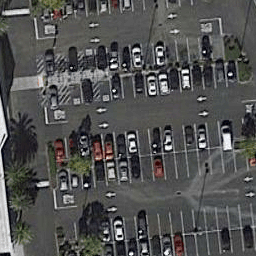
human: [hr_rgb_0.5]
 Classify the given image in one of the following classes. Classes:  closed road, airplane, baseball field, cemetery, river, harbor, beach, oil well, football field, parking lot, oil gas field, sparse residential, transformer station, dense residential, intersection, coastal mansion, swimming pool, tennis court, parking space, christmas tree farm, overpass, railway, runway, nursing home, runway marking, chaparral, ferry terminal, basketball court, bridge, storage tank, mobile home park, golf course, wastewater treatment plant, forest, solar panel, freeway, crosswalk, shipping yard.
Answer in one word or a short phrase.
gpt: parking lot